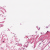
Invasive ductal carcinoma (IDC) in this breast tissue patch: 0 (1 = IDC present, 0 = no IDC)